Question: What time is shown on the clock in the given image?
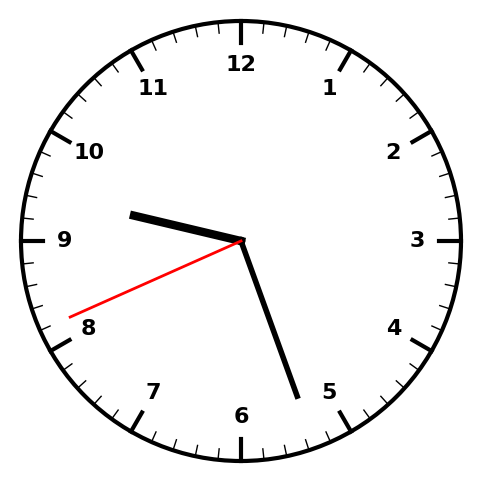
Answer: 09:26:41